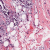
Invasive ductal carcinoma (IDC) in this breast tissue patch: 1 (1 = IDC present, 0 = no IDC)